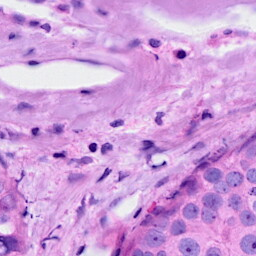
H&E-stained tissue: Breast